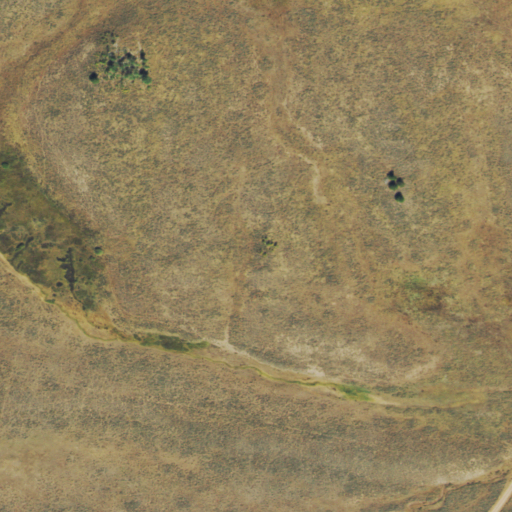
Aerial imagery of plain(s) in Colorado named Long Park containing shrub, herbaceous wetlands, and woody wetlands